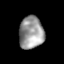
Tissue: skin
Cell type: Epithelial cells
Senescence score: 0.1493
Nuclear area (px): 779
Mean DAPI intensity: 152.535